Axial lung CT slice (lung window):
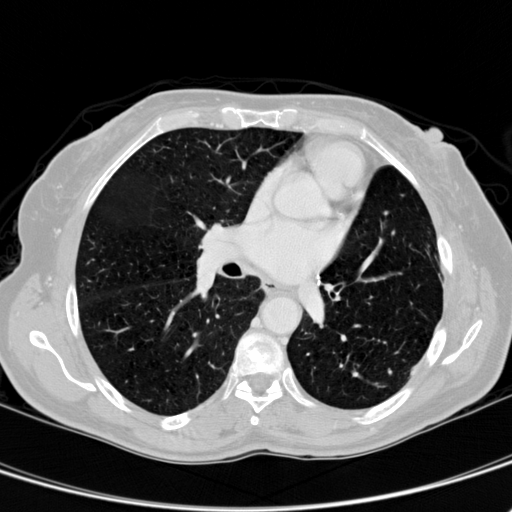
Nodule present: no